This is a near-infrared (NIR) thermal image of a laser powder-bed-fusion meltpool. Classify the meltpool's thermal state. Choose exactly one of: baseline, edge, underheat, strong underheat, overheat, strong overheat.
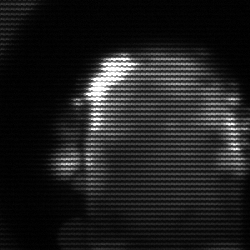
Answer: baseline